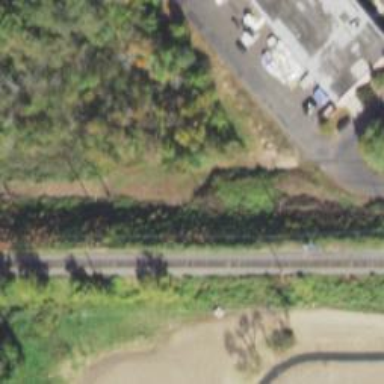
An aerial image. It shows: Railway line on embankment.